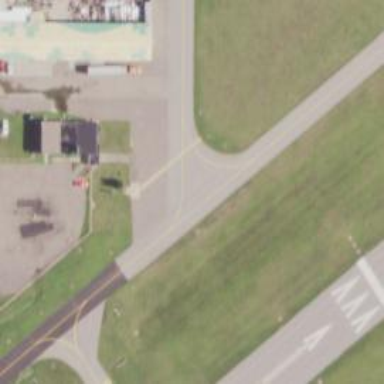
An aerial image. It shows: Image of taxiway at airport.